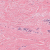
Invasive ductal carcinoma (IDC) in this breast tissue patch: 0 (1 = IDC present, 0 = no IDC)